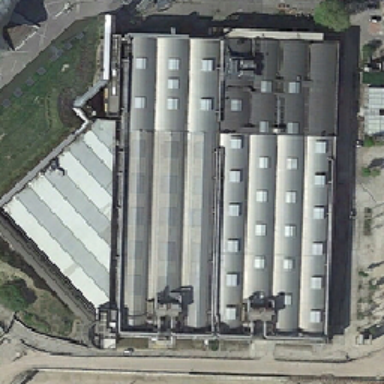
A silver-gray central building near several green trees and a piece of green grass .